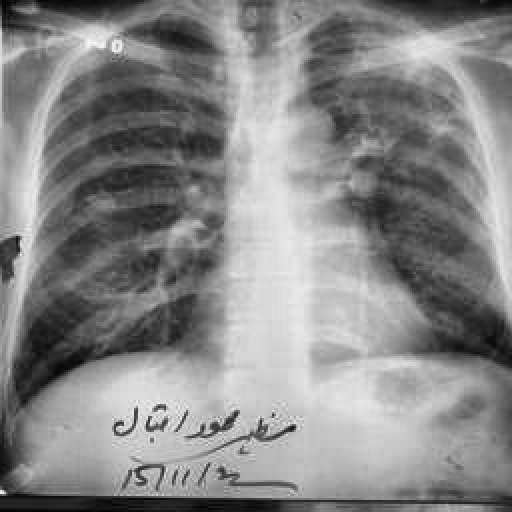
Finding: TUBERCULOSIS